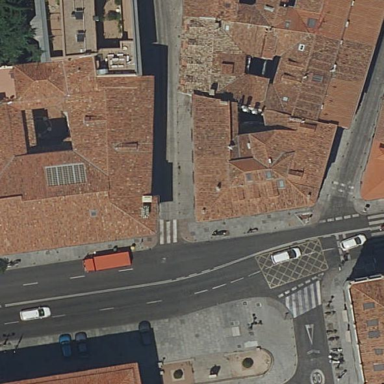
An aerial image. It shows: Building with roof made of roof tiles.